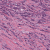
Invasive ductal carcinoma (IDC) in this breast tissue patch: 1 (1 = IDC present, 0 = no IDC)